Field crop: maize
Growth stage: 1
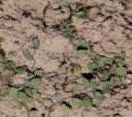
Species: convolvulus